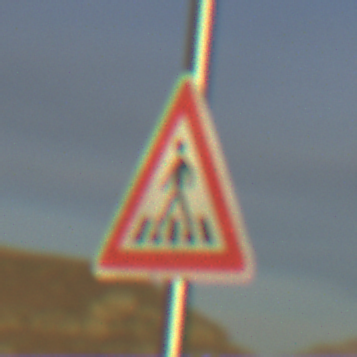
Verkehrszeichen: FussgaengerueberwegRechts
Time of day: SunriseSunset
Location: Outdoor (Nature)
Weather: PartlyCloudy
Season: NotSpecified
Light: Natural